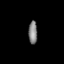
Tissue: lung
Cell type: Epithelial cells
Senescence score: 0.2369
Nuclear area (px): 200
Mean DAPI intensity: 128.015